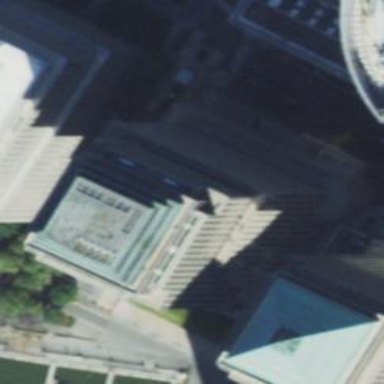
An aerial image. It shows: Building with flat roof.